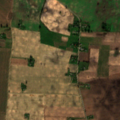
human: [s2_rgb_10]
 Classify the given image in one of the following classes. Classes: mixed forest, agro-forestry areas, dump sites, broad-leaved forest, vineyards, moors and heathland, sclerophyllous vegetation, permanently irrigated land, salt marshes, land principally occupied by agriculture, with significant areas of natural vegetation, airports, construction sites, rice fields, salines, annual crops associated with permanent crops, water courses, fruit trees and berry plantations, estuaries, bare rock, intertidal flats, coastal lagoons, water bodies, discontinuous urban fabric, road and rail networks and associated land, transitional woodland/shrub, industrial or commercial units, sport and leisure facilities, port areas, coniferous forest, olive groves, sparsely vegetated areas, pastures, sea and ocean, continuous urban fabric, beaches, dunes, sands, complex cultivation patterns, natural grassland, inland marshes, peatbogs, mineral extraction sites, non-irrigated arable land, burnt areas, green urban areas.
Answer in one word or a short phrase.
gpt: non-irrigated arable land, complex cultivation patterns